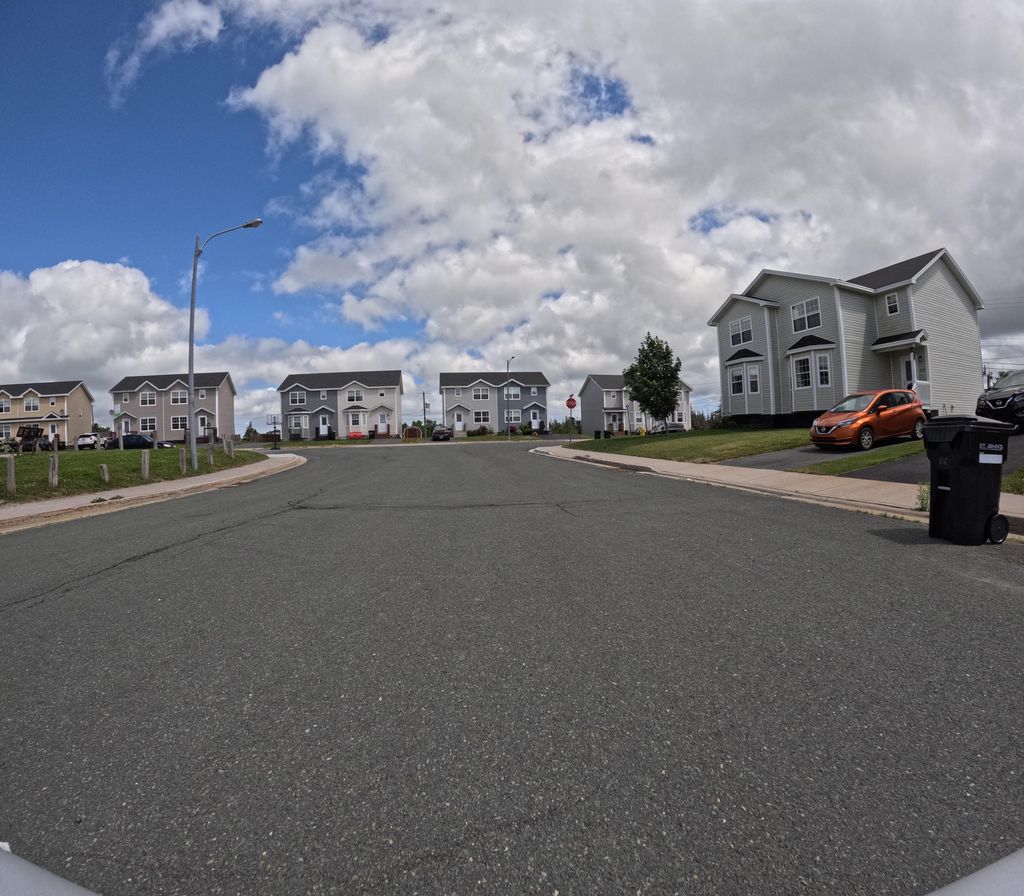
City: st_johns